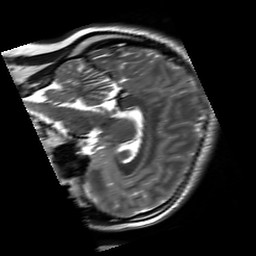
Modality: T2w
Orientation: sagittal
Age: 27
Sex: female
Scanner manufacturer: siemens
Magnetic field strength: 3 T
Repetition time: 8.53 s
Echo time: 0.091 s